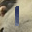
Label: 1